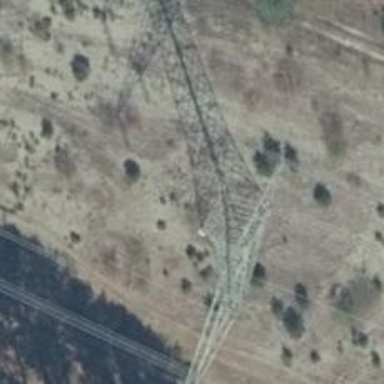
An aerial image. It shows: Towering power structure.